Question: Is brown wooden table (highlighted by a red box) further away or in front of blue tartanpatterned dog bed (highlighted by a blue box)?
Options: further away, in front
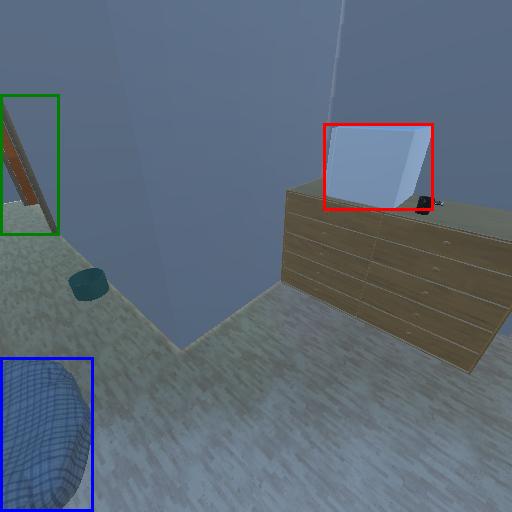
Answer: further away